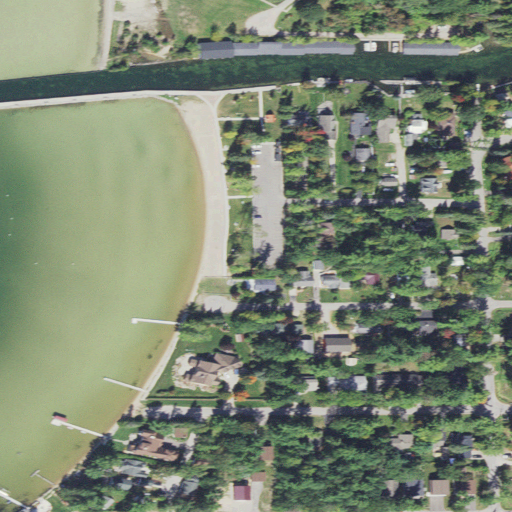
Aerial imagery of beach in Michigan named Devoe Beach containing open water, low intensity development, open development, medium intensity development, woody wetlands, evergreen forest, high intensity development, mixed forest, pasture, barren land, and herbaceous wetlands